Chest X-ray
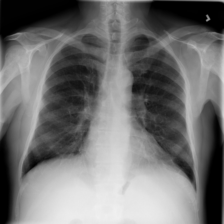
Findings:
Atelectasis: negative
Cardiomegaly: negative
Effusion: negative
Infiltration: negative
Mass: negative
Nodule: negative
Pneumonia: negative
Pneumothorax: negative
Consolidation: negative
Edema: negative
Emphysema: negative
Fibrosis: negative
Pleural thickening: negative
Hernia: negative